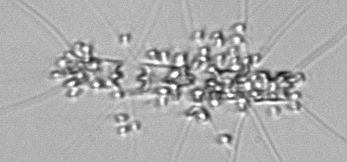
Label: Chaetoceros_didymus_TAG_external_flagellate